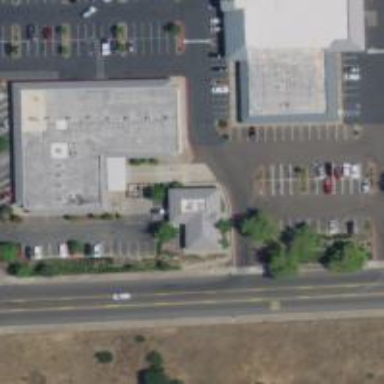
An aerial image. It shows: Retail building.